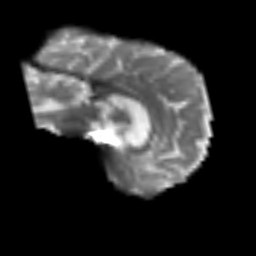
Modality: T2w
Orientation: sagittal
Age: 75
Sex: female
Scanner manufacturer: siemens
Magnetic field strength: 3 T
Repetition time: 3.2 s
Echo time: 0.081 s